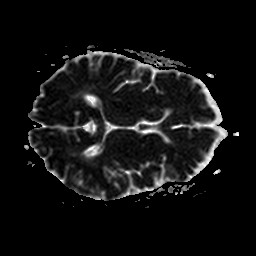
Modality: ADC
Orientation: axial
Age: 67
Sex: female
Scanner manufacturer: philips
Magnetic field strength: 1.5 T
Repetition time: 4.553 s
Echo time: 0.07843 s